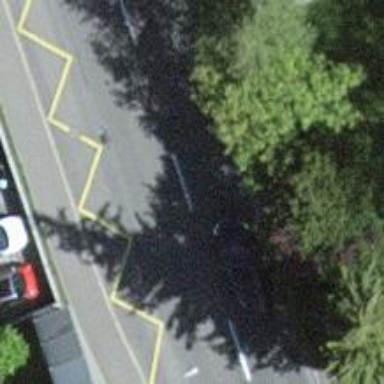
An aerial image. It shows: Bus stop with designated stop position for public transport.